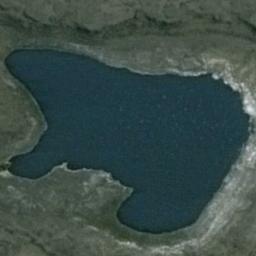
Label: lake